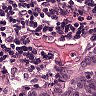
Metastatic tissue present: no